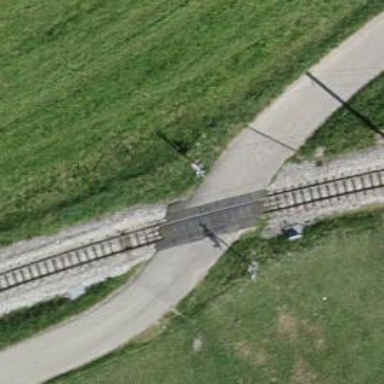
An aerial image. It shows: Level crossing along the railway.